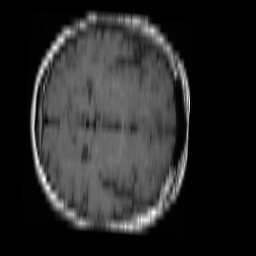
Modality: T1w
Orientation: axial
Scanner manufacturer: ge
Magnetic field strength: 1.5 T
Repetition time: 0.55 s
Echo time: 0.011 s